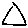
Label: triangle